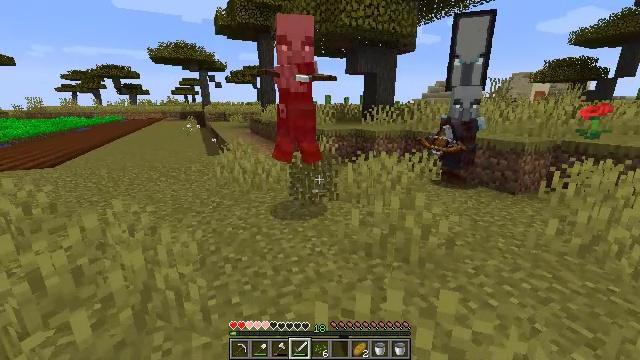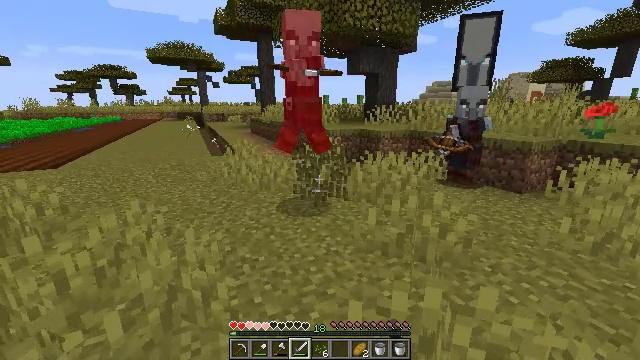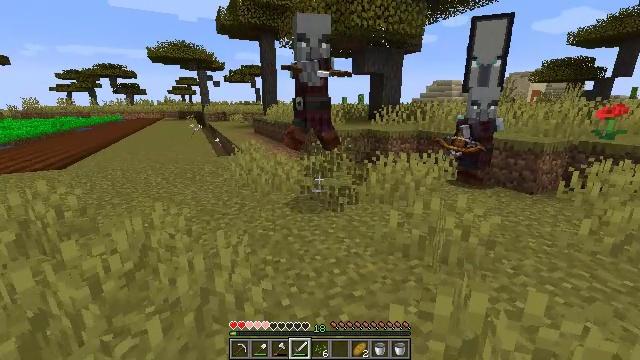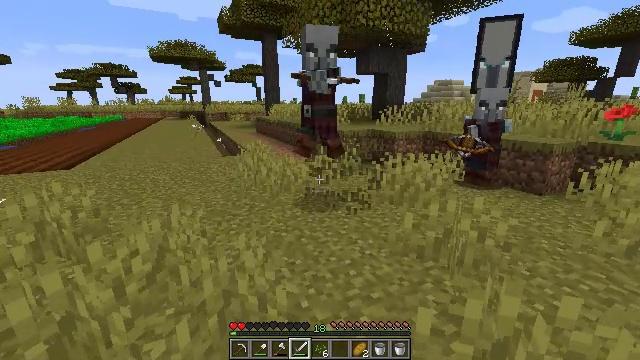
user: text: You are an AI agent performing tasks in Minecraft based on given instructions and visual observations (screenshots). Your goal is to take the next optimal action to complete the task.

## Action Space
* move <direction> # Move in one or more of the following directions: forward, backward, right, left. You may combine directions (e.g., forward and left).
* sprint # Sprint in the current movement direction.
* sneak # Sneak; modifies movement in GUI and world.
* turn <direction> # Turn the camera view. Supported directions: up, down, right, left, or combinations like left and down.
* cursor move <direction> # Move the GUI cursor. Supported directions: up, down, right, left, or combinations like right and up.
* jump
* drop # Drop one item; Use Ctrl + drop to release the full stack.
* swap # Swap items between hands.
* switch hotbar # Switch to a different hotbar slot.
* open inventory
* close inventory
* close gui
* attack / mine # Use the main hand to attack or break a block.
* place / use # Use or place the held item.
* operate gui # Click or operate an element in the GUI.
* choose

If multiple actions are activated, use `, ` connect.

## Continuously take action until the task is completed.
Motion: motion action
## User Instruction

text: Mine the grass in the plains.
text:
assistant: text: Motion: move left
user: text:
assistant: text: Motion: move left
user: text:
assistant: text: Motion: move left, attack / mine
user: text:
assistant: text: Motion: attack / mine